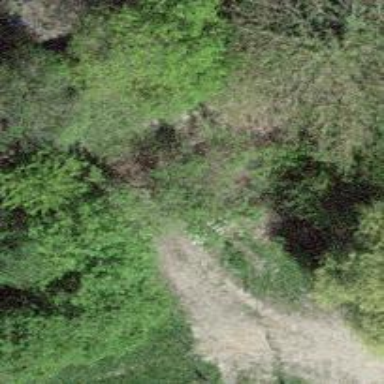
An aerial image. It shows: Retaining wall.